Question: I'm currently experimenting with Firemonkey and came across this.
When having multiple forms in my application, I get the same amount of items
in my windows menu bar for one application (see screenshot).
In regular VCL applications, there is only one item identifying the application
(so my screenshot would only contain 'Form2' item).
Does anybody know how I can accomplish the same behaviour as a VCL application,
so only one item for my multiple-form application???

Thanks in advance!
Thijs
Edit: I managed to show the second form, with just one item at the bottom menu, but the property 'Transparency' of the form needs to be true! So in order to make the second form visible, a TRectangle needs to be placed in the second form (no frame with the caption and buttons are visible)...
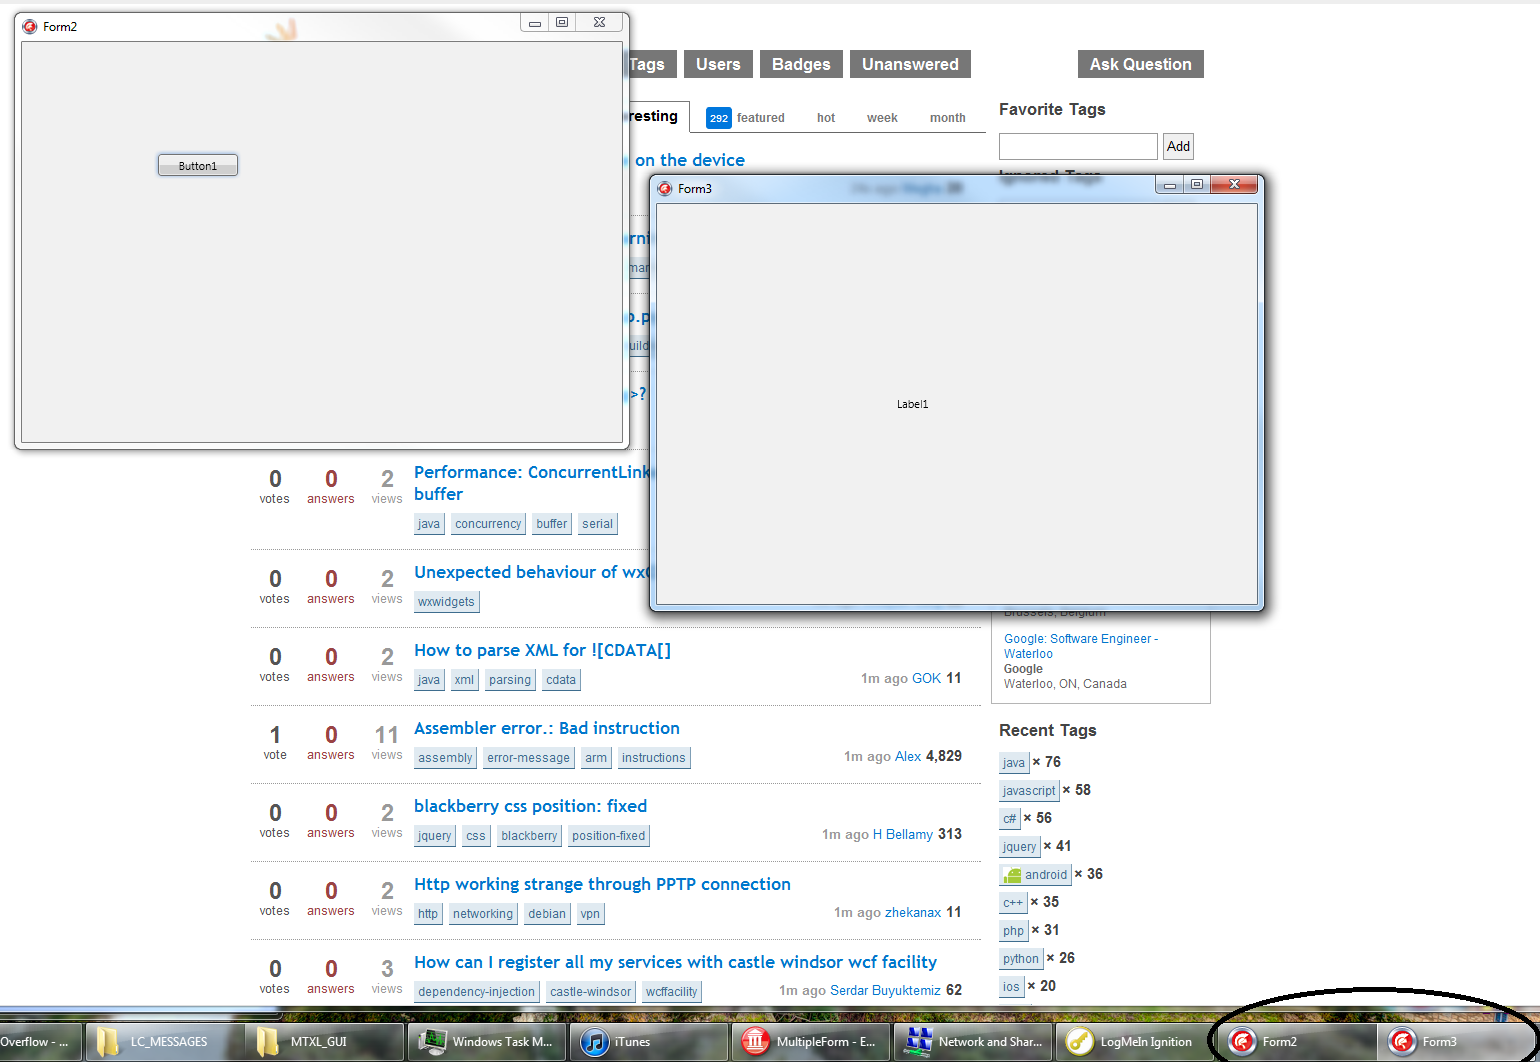
Answer: I found the workaround to this.
When you create a form with an owner, FireMonkey is supposed to pass the owner on down to the Windows 'CreateWindowEx' function, but it does not.
In unit 'FMX.Platform.Win', in the 'CreateWindow()' function, change this:
'''
Wnd := CreateWindowEx(ExStyle, WindowClass.lpszClassName, PChar(AForm.Caption), Style,
Integer(CW_USEDEFAULT), Integer(CW_USEDEFAULT), Integer(CW_USEDEFAULT), Integer(CW_USEDEFAULT),
GetDesktopWindow, 0, hInstance, nil);
'''
To this:
'''
// If there's an owner, and it's a form, then create the window as a child
if (AForm <> nil) and (AForm.Owner <> nil) and (AForm.Owner is TForm) then
begin
// Child window
Wnd := CreateWindowEx(ExStyle, WindowClass.lpszClassName, PChar(AForm.Caption), Style,
Integer(CW_USEDEFAULT), Integer(CW_USEDEFAULT), Integer(CW_USEDEFAULT), Integer(CW_USEDEFAULT),
HandleToHWND(TForm(AForm.Owner).Handle), 0, hInstance, nil);
end
else
begin
// Desktop window
Wnd := CreateWindowEx(ExStyle, WindowClass.lpszClassName, PChar(AForm.Caption), Style,
Integer(CW_USEDEFAULT), Integer(CW_USEDEFAULT), Integer(CW_USEDEFAULT), Integer(CW_USEDEFAULT),
GetDesktopWindow, 0, hInstance, nil);
end;
'''
So, if you're going to create a child, especially modal form, make sure that you assign the parent form as the owner when you create it like this:
'''
MyModalForm := TMyModalForm.Create(MyParentForm);
MyModalForm.ShowModal;
'''
Then, everything will work as expected, after the fix.
Don't forget to remove the child form from the list of Auto-create forms in your project settings.